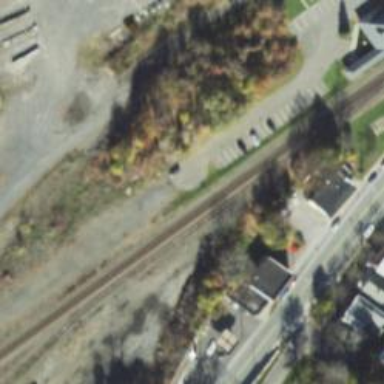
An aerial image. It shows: Disused railway spur.